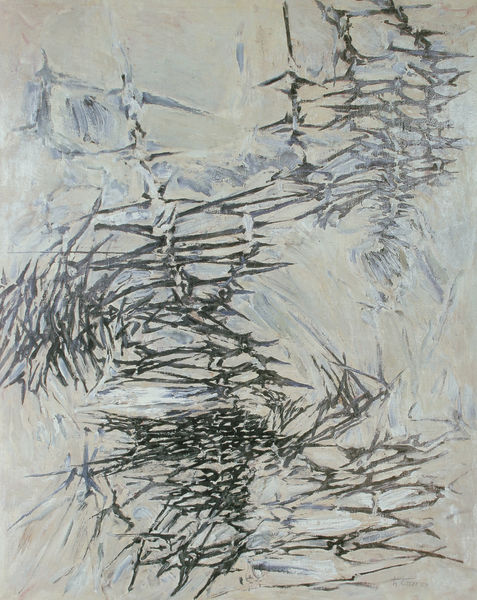
Titel: Für zwei Pinsel
Künstler: Hann Trier
Standort: Wuppertal
Institution: Von der Heydt-Museum
Schlagwörter: blau, weiß, schwarz, skizze, zeichnung, schnee, modern, grafik, winter, tannen, kälte, dornen, frost, craquelé, lienien, eiszapfen, schneemann